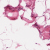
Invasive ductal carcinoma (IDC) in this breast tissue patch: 0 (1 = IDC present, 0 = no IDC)